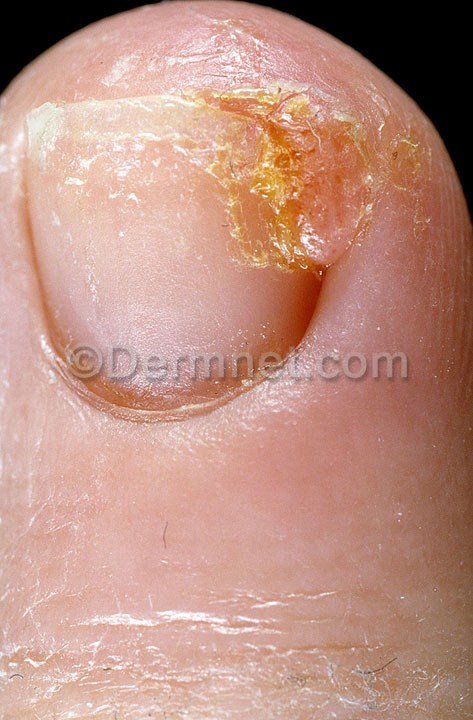
Disease: Nail Fungus and other Nail Disease